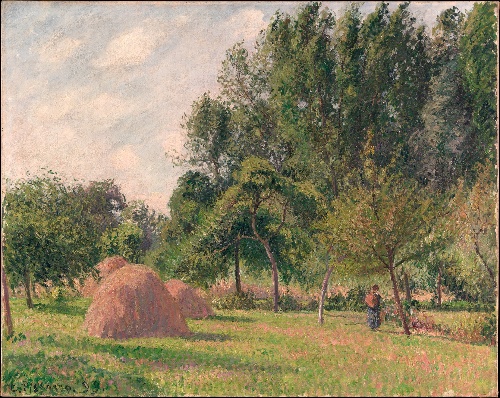
Title: Haystacks, Morning, Eragny
Artist: Camille Pissarro
Artist bio: French, Charlotte Amalie, Saint Thomas 1830–1903 Paris
Date: 1899
Object type: Painting
Classification: Paintings
Medium: Oil on canvas
Dimensions: 25 x 31 1/2 in. (63.5 x 80 cm)
Department: European Paintings
Credit line: Bequest of Douglas Dillon, 2003
Accession year: 2004
Repository: Metropolitan Museum of Art, New York, NY
Tags: Landscapes|Morning|Haystacks